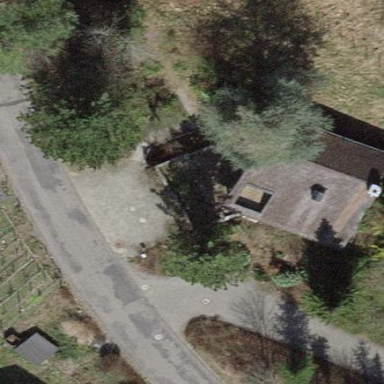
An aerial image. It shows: Group of garages.